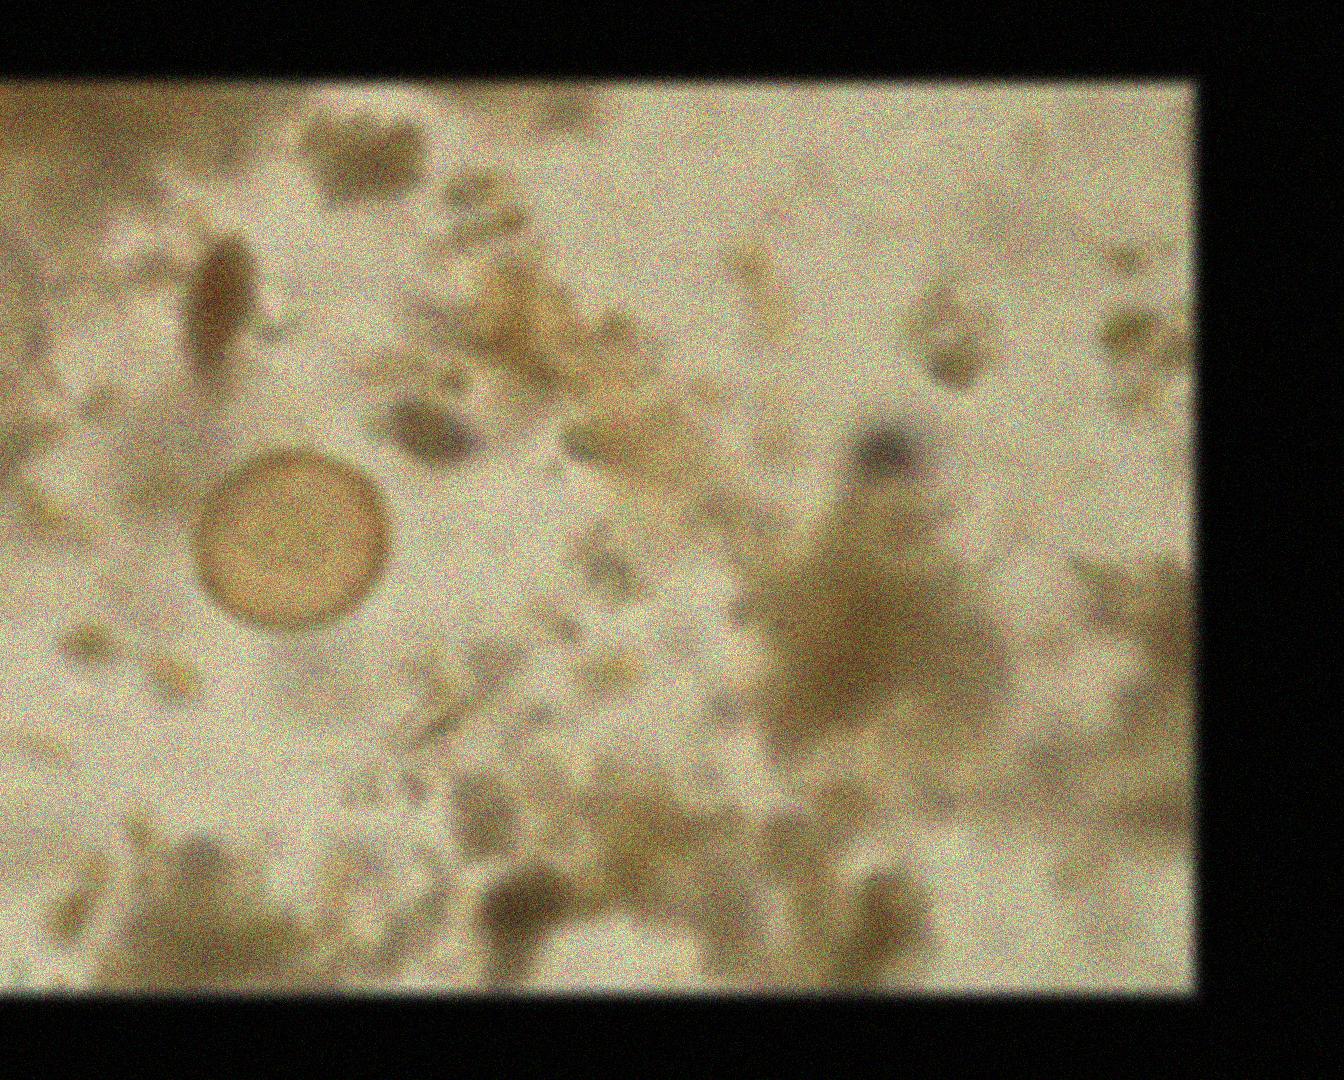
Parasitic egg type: Hymenolepis diminuta